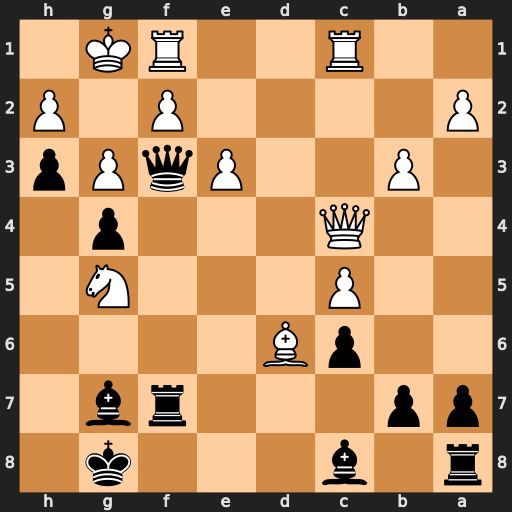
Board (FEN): r1b3k1/pp3rb1/2pB4/2P3N1/2Q3p1/1P2PqPp/P4P1P/2R2RK1
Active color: b
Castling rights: -
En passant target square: -
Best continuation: Qg2#